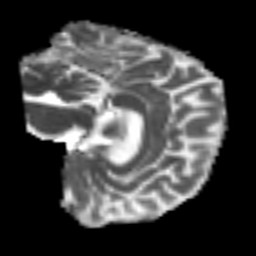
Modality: MD
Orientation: sagittal
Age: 61
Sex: male
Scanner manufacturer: siemens
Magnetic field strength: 3 T
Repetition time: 4.987 s
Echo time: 0.0792 s